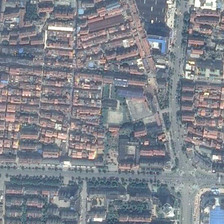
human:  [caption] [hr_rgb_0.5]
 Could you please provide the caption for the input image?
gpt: many buildings and green trees are in a dense residential area .

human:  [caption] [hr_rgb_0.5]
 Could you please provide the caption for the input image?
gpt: many buildings and green trees are in a dense residential area .

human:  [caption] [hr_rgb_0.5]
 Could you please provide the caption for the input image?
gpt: many buildings and green trees are in a dense residential area .

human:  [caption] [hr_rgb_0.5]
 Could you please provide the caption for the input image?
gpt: many buildings and green trees are in a dense residential area .

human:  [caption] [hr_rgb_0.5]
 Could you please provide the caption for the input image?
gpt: many buildings and green trees are in a dense residential area .